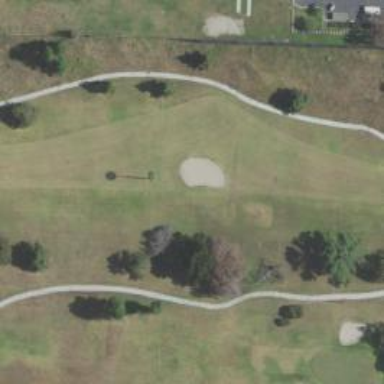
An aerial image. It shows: Golf hole.